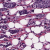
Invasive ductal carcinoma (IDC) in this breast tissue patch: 1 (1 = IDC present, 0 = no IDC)